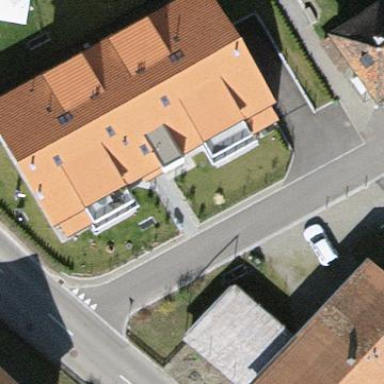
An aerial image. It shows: Gabled roof apartments building.